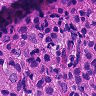
Metastatic tissue present: yes